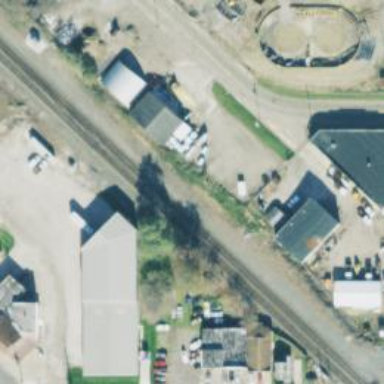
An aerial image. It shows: Railway track.